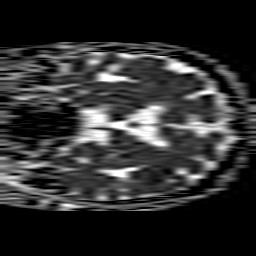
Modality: ADC
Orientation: coronal
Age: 85
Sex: female
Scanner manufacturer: philips
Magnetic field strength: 1.5 T
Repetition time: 3.641 s
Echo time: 0.09255 s